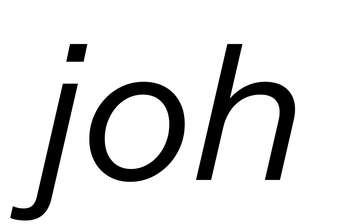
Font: InstrumentSans-Italic_Italic